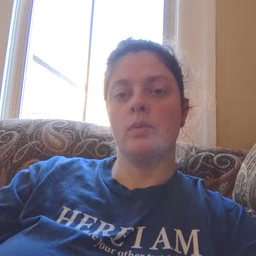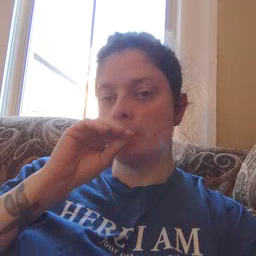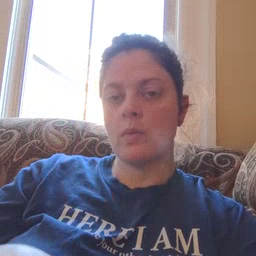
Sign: blow